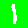
Digit: 1